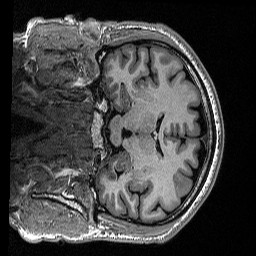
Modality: T1w
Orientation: coronal
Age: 35
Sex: male
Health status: healthy
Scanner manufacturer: siemens
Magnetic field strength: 1.5 T
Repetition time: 2.73 s
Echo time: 0.00357 s